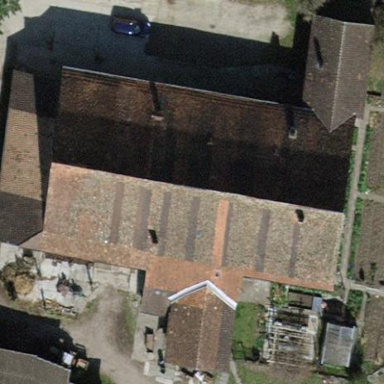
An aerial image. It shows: Red gabled roof on farm building.